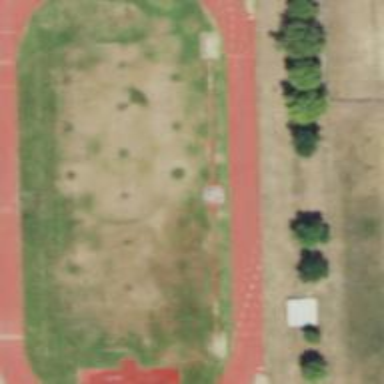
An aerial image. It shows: Pitch for American football.